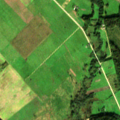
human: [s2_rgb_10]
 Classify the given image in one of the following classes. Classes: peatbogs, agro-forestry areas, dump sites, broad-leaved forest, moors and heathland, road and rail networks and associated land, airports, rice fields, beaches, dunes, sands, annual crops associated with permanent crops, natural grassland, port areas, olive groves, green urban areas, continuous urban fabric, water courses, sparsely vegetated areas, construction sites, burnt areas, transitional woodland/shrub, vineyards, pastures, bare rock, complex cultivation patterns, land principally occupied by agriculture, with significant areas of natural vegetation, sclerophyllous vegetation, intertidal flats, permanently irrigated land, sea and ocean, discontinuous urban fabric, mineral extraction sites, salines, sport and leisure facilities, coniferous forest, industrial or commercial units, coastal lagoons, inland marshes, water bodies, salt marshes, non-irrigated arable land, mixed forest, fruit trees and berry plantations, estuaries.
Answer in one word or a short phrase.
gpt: non-irrigated arable land, pastures, broad-leaved forest, coniferous forest, mixed forest